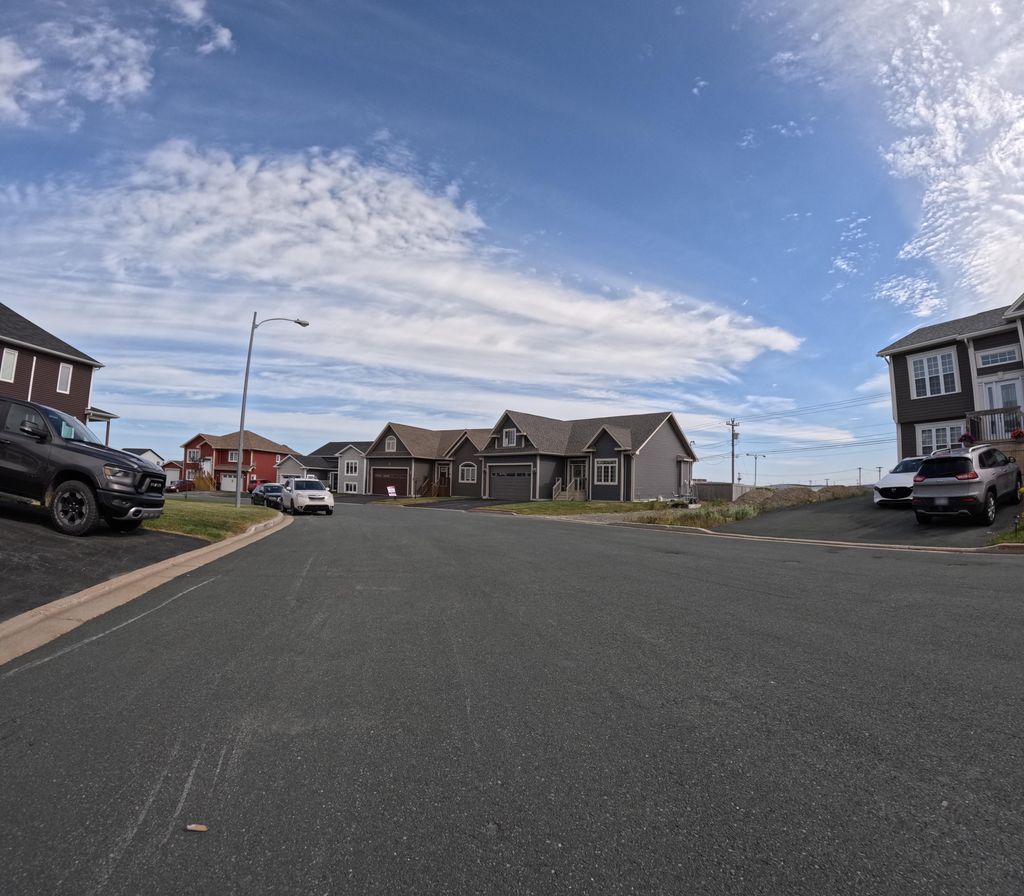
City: st_johns